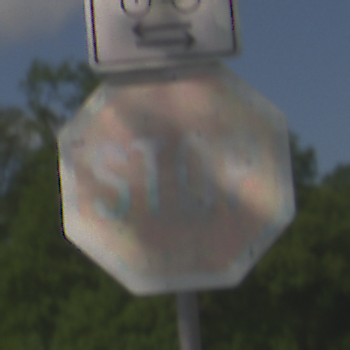
Verkehrszeichen: Stop
Zusatzzeichen oben: RichtungsangabeDurchPfeile9
Umgebung: Outdoor, RoadRail
Tageszeit: Midday
Wetter: PartlyCloudy
Licht: Natural
Jahreszeit: NotSpecified
Kontrast: HighContrast